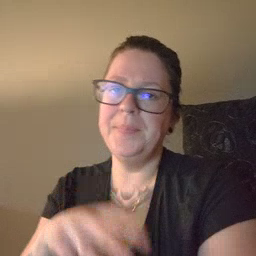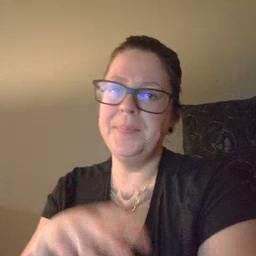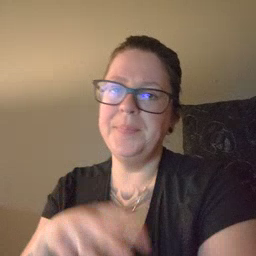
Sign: mom